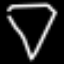
Label: diamond